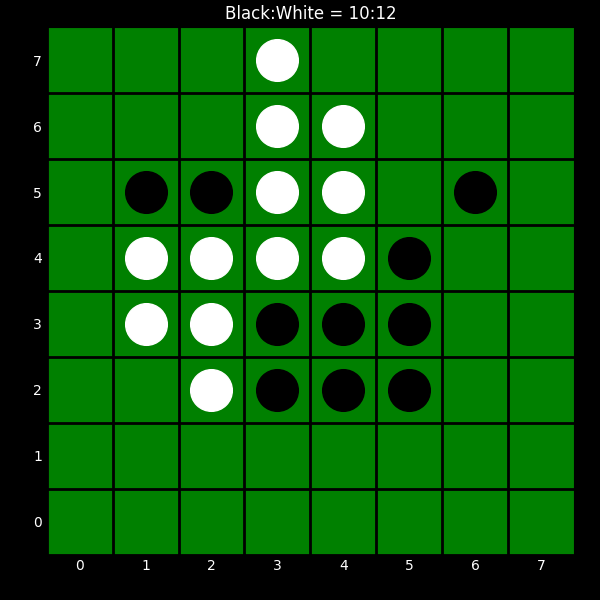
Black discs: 10
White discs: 12